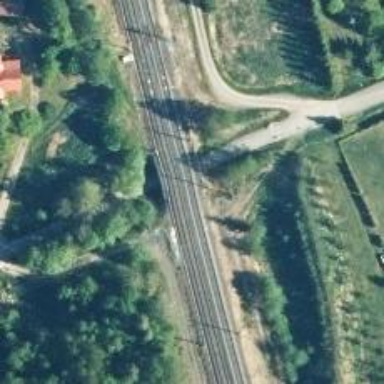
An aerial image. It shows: Bridge used by trains with continuous electrified contact lines.